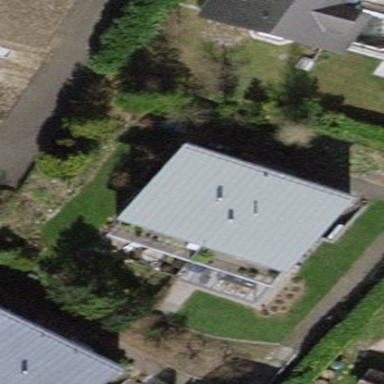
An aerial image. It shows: Residential building with flat grey metal roof.